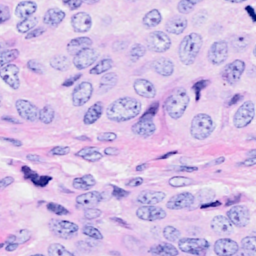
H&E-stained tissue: Breast